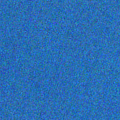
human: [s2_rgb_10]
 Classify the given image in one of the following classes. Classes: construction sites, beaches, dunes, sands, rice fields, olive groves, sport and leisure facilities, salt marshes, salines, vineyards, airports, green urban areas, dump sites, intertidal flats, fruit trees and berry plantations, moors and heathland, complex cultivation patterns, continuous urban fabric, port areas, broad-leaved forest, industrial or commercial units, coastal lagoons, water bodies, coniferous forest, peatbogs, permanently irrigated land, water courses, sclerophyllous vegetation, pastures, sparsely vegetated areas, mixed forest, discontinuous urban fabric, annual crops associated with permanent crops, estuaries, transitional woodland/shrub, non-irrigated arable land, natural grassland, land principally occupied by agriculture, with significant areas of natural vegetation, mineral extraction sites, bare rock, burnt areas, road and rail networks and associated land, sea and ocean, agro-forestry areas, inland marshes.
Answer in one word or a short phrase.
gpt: sea and ocean